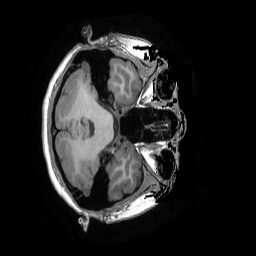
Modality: T1w
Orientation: axial
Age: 28
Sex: female
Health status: healthy
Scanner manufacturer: ge